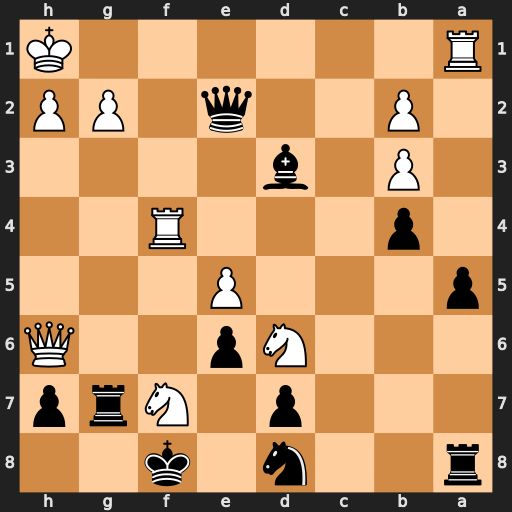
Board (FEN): r2n1k2/3p1Nrp/3Np2Q/p3P3/1p3R2/1P1b4/1P2q1PP/R6K
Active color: b
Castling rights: -
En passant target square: -
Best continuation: Qxg2#